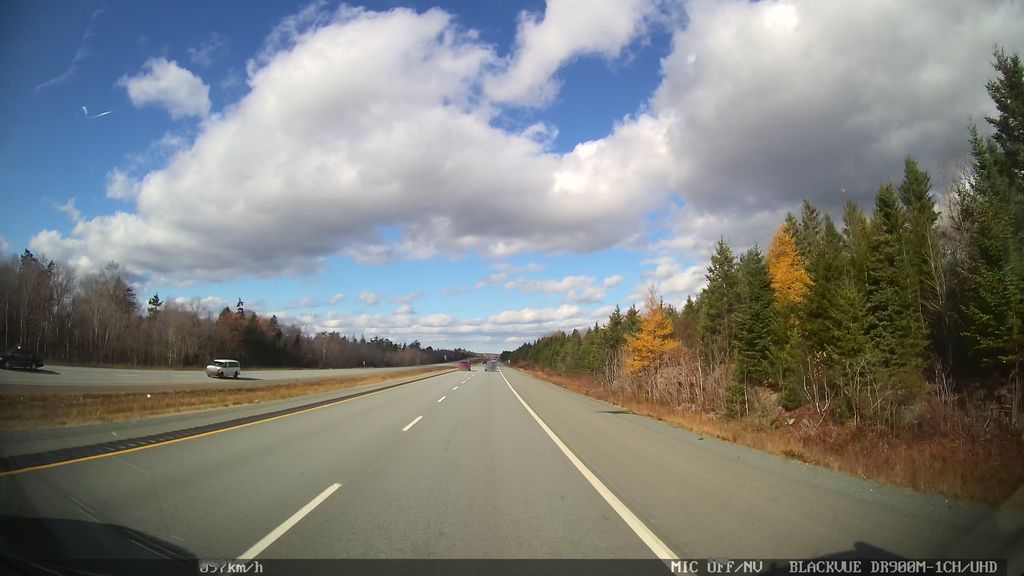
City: halifax